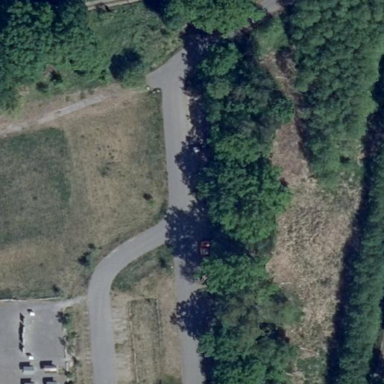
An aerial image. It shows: Parking area with surface.